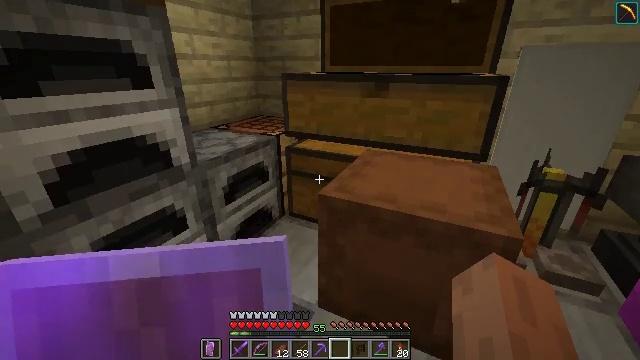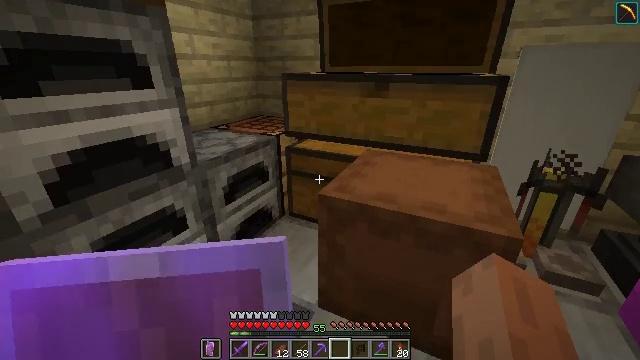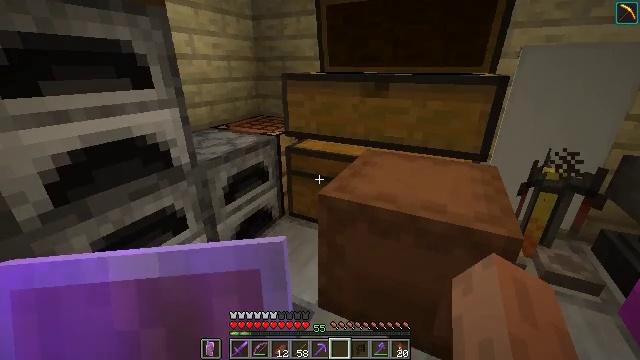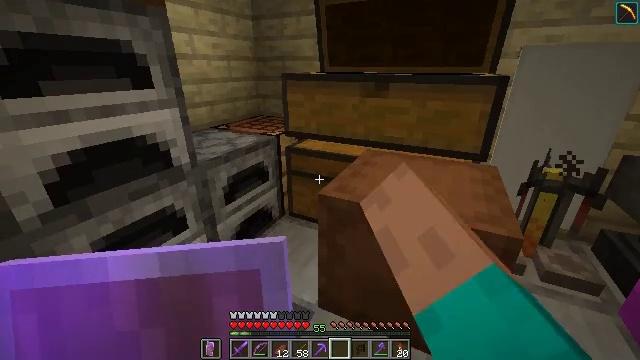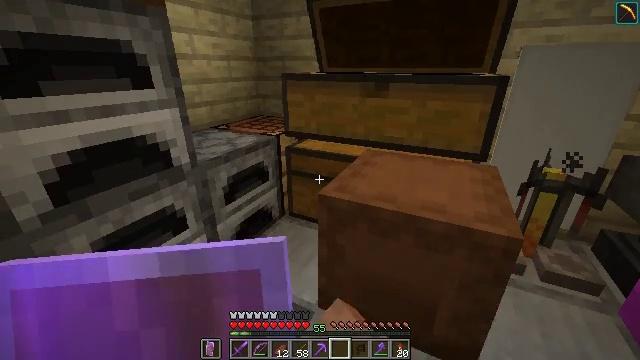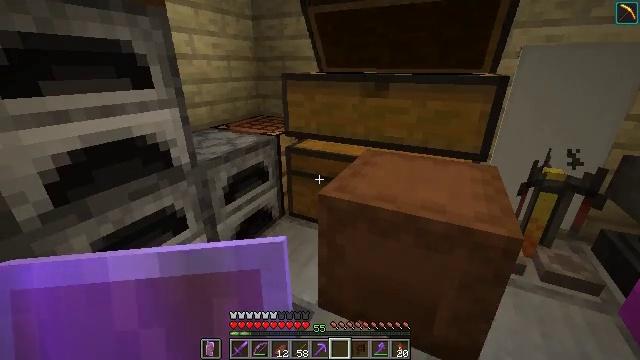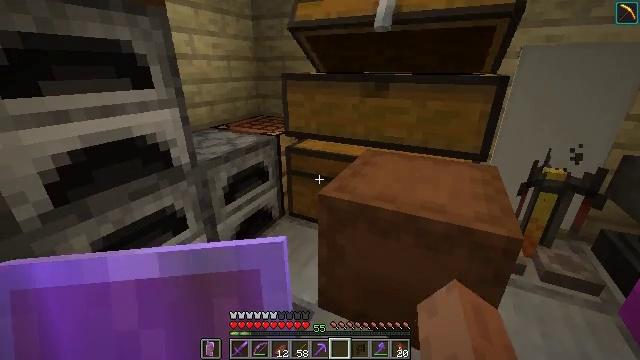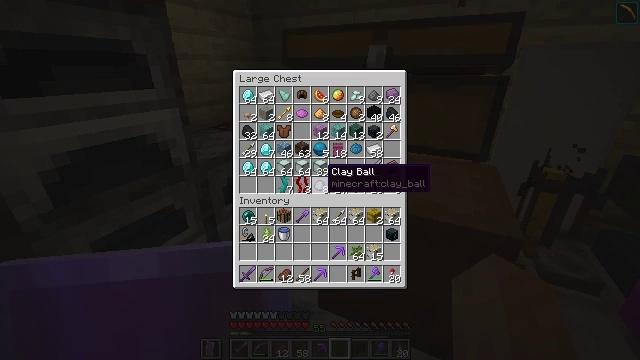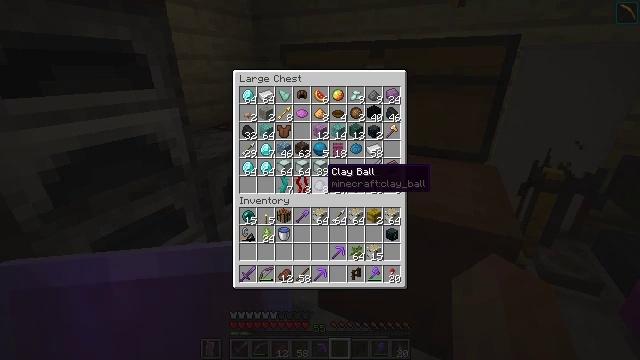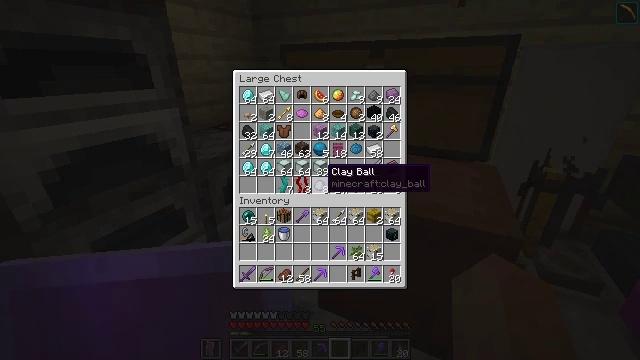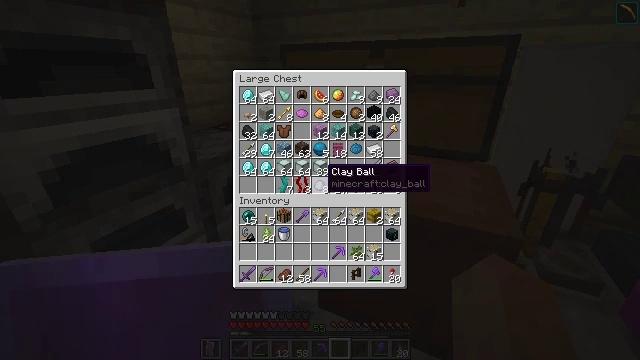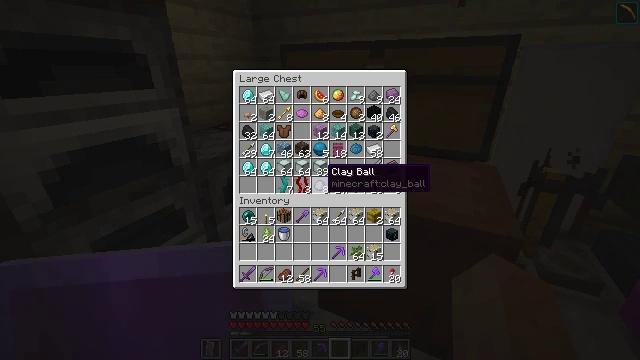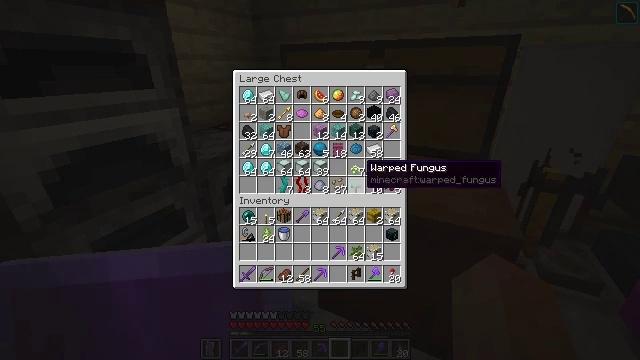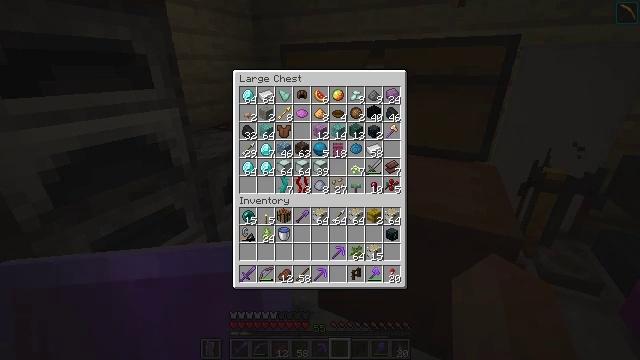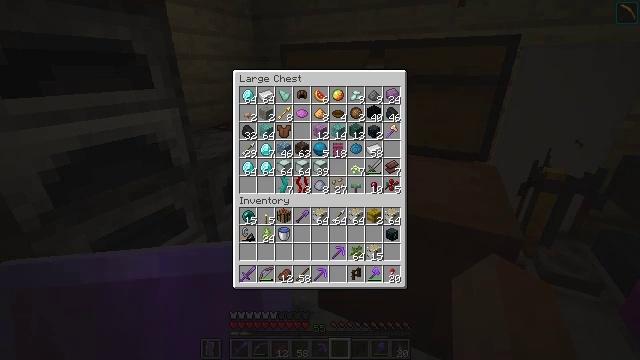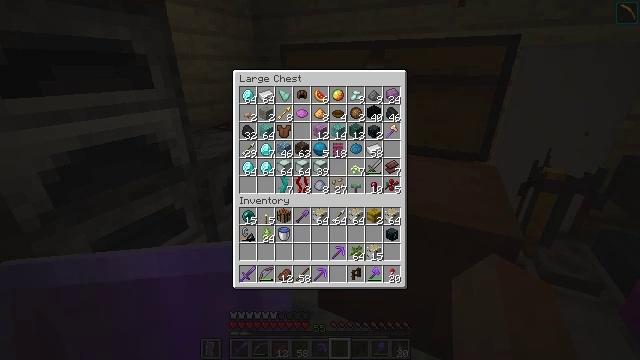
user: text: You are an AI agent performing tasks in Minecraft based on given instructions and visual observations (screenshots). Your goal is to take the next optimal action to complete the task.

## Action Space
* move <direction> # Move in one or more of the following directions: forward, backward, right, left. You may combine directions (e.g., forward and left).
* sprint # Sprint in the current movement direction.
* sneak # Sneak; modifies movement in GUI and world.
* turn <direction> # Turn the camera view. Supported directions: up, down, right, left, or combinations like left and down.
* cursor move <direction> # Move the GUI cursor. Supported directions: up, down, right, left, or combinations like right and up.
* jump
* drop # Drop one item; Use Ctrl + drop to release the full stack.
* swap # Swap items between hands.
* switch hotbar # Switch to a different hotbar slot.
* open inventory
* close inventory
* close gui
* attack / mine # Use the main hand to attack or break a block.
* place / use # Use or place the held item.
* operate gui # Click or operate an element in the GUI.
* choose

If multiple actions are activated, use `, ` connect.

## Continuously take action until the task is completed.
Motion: motion action
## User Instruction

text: Craft a lead using the crafting table and the right materials.
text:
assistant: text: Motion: no_op
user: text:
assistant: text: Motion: use / place
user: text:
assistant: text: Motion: use / place
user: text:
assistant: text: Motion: use / place
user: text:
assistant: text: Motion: use / place
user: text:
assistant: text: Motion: no_op
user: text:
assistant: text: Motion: no_op
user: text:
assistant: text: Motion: no_op
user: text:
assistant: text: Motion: no_op
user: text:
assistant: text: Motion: no_op
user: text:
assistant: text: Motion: no_op
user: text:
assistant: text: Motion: turn right
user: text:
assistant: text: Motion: turn right
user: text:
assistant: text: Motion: no_op
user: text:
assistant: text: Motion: no_op
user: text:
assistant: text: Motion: no_op
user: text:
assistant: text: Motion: no_op
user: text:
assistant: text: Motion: no_op
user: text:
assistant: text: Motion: no_op
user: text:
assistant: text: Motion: no_op
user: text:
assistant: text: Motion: no_op
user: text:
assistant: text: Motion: no_op
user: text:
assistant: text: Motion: no_op
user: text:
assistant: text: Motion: no_op
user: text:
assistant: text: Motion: no_op
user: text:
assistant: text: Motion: no_op
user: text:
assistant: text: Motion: no_op
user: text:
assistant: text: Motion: no_op
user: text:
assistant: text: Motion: no_op
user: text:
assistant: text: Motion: no_op